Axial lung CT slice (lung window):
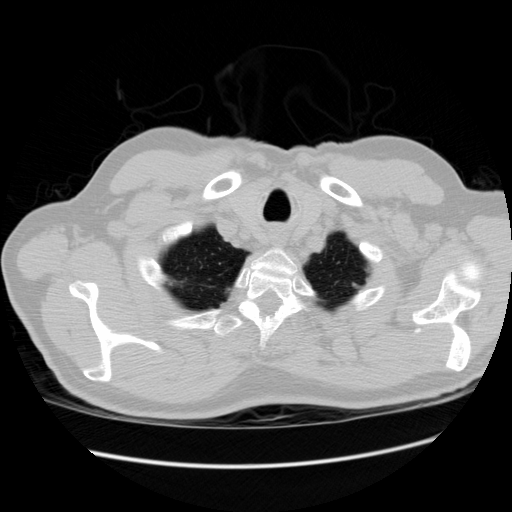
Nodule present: no